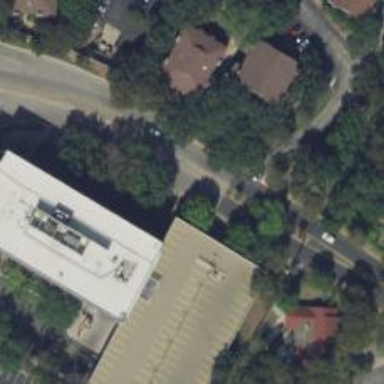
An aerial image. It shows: Office building.